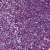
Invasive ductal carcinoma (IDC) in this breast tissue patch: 1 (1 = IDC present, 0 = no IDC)